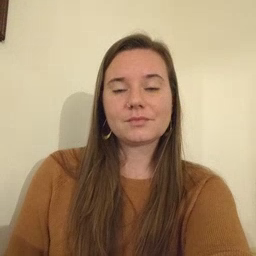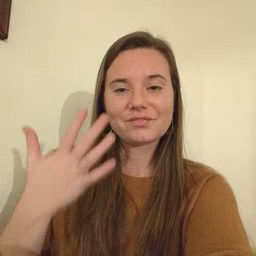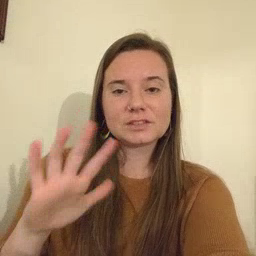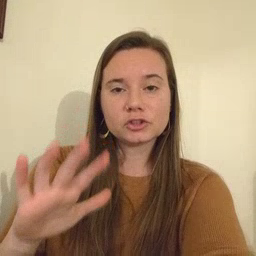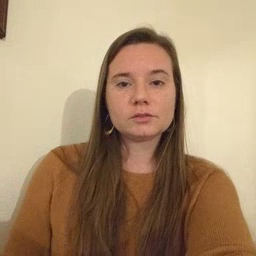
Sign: finish